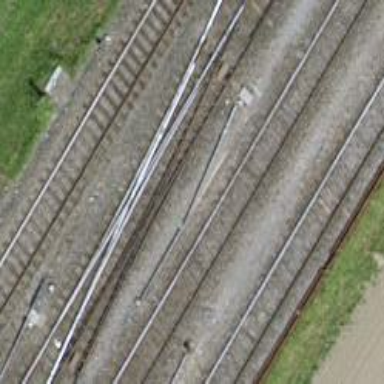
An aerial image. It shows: Railway switch.